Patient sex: M
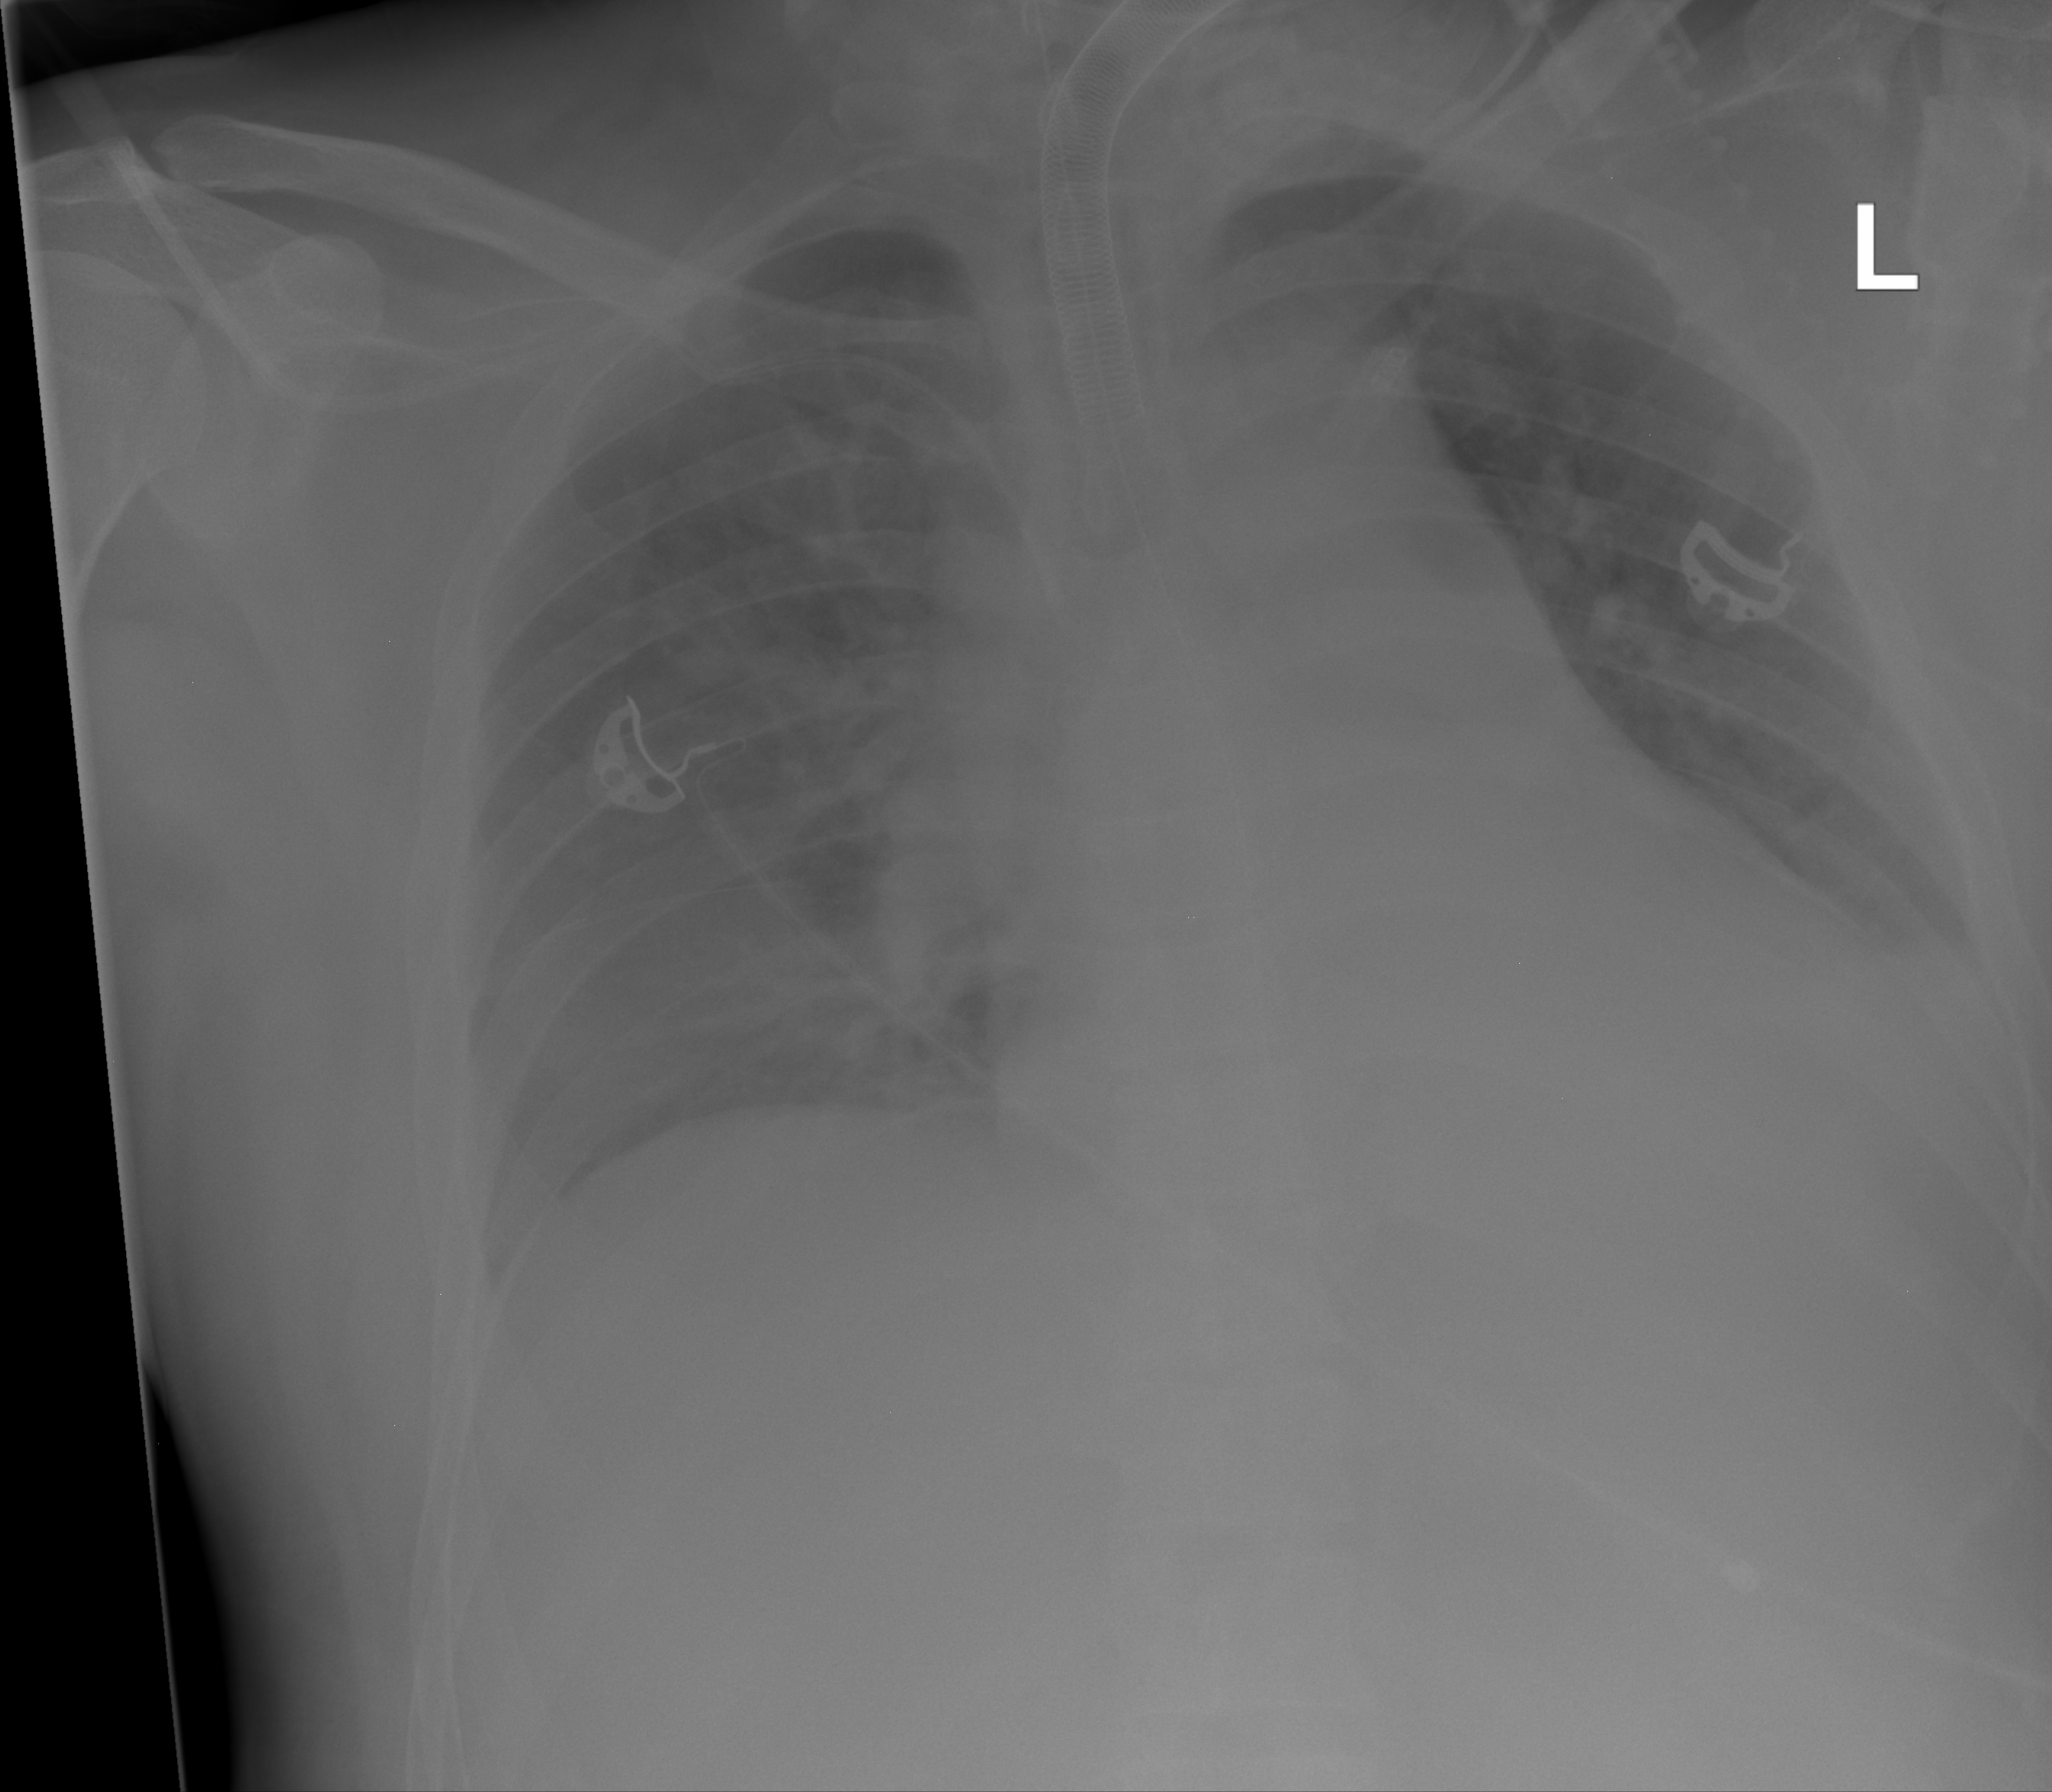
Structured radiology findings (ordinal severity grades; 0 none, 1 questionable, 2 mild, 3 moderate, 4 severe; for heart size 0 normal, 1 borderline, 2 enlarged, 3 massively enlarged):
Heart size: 0
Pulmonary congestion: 0
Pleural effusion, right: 0
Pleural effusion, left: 1
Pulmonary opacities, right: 0
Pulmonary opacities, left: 0
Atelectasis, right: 2
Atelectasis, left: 0